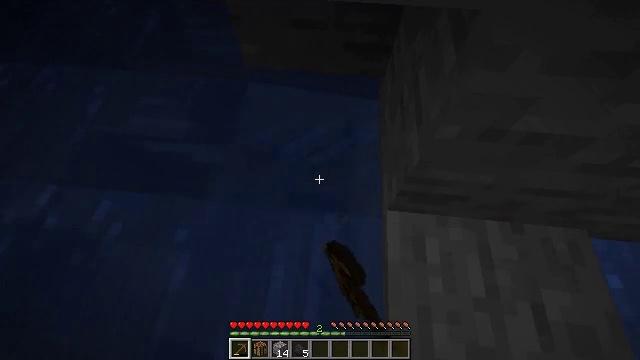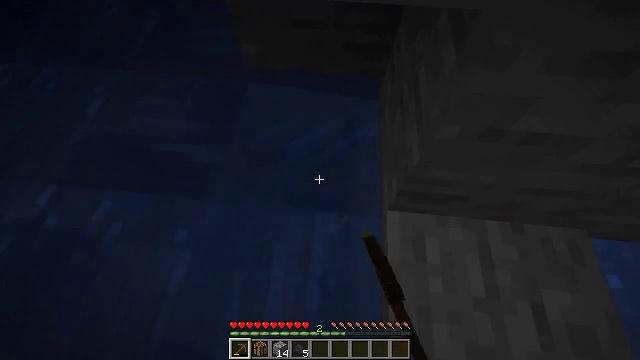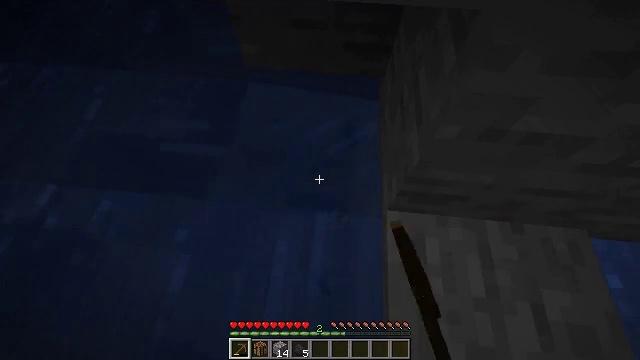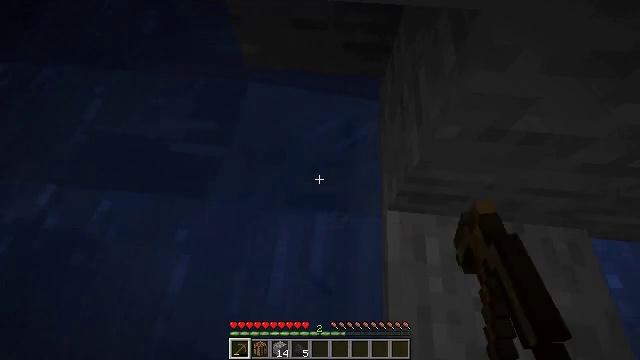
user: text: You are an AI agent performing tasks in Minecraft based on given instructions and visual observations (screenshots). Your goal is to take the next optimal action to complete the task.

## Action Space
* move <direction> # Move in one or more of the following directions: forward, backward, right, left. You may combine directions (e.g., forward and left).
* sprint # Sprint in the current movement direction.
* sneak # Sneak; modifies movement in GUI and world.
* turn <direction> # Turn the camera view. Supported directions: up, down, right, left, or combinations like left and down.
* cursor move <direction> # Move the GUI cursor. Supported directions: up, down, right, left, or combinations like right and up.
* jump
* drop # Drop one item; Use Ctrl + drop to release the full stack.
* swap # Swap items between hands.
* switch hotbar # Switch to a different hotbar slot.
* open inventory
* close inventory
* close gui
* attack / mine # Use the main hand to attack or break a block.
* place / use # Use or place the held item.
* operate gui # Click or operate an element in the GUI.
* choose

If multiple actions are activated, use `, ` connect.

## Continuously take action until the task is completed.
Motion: motion action
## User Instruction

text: Collect coal by mining the ore.
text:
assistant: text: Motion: sneak, attack / mine
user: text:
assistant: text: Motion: sneak, attack / mine
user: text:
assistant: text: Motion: sneak, attack / mine
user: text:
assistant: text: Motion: sneak, attack / mine